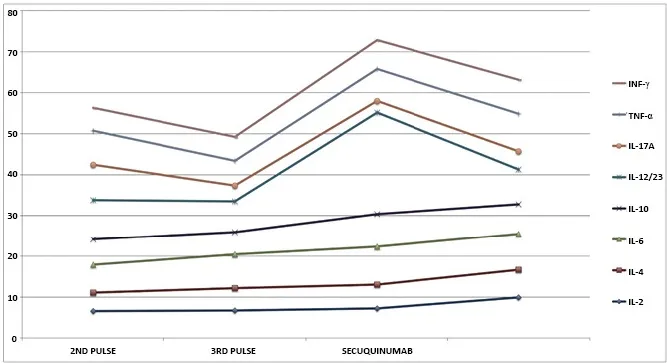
Graph showing basal levels of the measured cytokines after the first corticosteroid pulse and during possible tachyphylaxis. There were reductions in IFN-gamma, TNF-alpha, IL-17A, and IL-12/23p40 levels after the induction phase of secukinumab concomitant with expressive clinical improvements.
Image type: chart (chart)